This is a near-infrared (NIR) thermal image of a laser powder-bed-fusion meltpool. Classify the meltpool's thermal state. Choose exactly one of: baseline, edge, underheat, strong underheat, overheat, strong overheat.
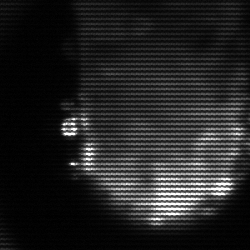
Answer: baseline